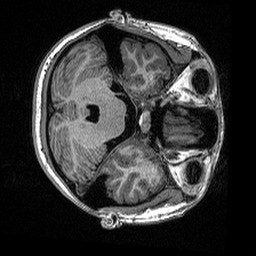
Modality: T1w
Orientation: axial
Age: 20
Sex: female
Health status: healthy
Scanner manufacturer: siemens
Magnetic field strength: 1.5 T
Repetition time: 2.73 s
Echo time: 0.00357 s